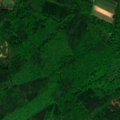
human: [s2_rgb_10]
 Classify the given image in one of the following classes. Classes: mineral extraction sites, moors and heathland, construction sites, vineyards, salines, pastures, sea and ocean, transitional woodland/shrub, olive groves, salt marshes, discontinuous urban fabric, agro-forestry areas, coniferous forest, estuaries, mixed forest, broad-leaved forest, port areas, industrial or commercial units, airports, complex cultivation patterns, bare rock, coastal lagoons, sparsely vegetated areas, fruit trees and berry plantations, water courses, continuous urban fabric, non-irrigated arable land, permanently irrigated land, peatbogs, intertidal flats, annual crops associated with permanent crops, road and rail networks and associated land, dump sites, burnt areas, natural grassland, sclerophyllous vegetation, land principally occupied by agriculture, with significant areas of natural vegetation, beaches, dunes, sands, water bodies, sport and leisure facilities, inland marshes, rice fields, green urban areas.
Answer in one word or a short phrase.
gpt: non-irrigated arable land, complex cultivation patterns, broad-leaved forest, mixed forest